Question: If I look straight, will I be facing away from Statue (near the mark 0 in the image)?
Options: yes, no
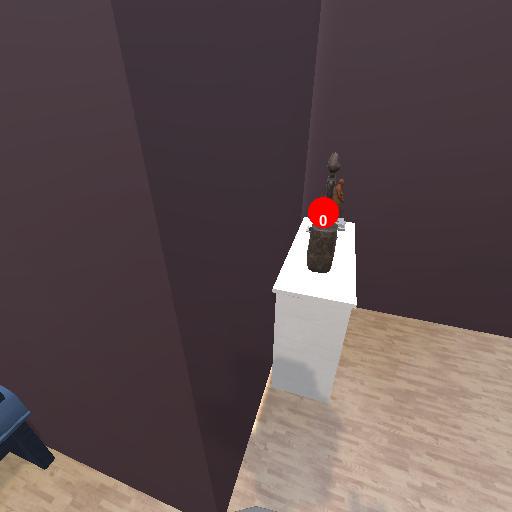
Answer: yes